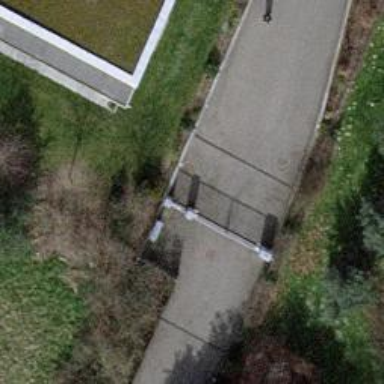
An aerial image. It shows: Entrance with barrier.